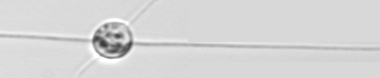
Label: Chaetoceros_danicus